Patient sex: F
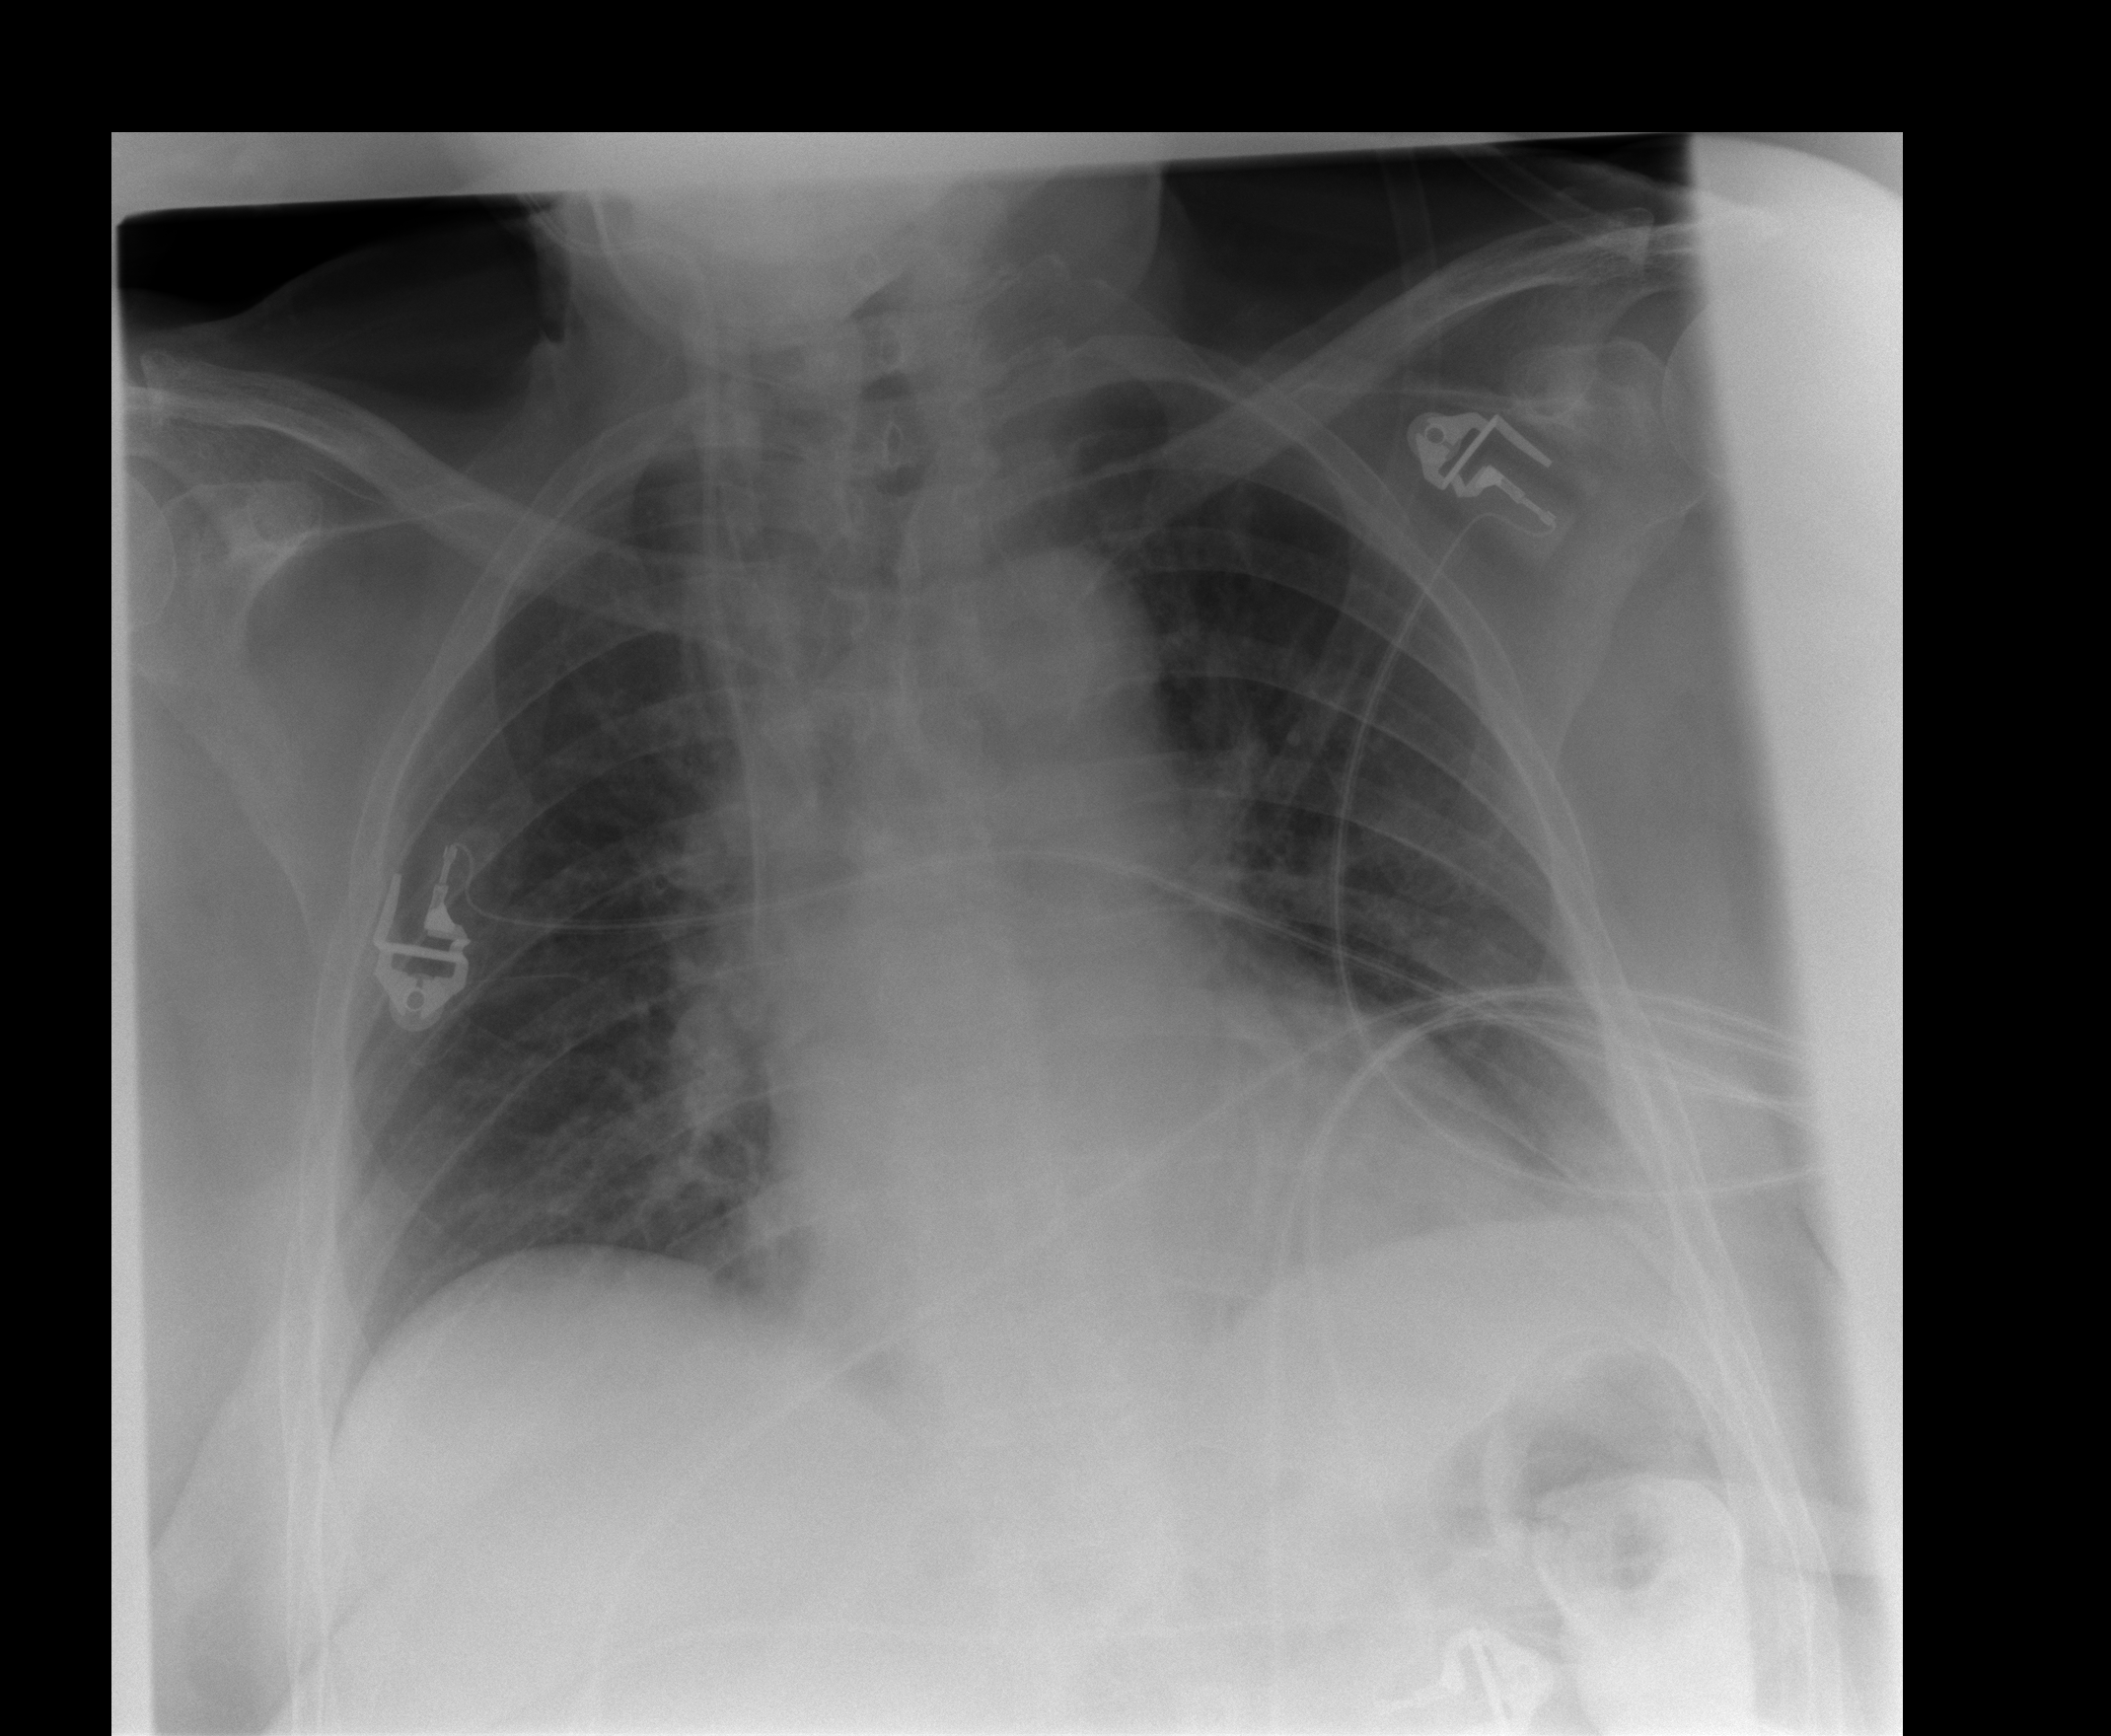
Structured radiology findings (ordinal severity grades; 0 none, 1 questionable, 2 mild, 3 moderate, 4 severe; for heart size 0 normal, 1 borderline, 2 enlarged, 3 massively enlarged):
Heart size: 1
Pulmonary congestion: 2
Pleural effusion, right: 0
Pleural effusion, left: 0
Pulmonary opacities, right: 0
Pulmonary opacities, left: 0
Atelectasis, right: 0
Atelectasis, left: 2